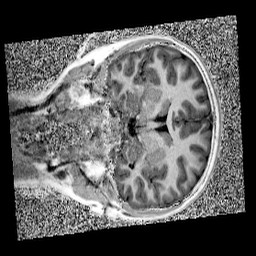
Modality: UNIT1
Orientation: coronal
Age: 9
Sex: male
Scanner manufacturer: siemens
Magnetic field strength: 3 T
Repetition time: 4 s
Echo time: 0.00299 s